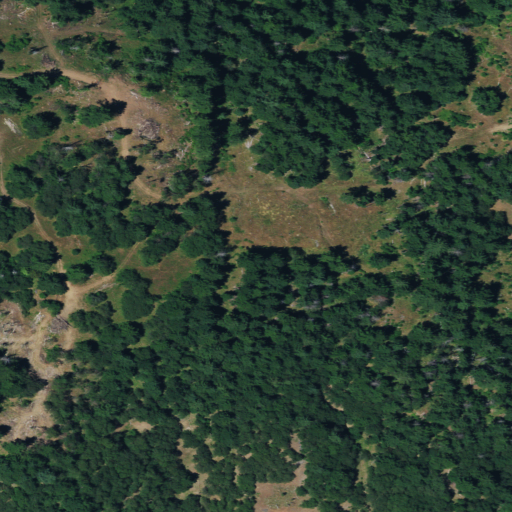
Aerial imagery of mountain in California named Hansen Hill containing evergreen forest, shrub, deciduous forest, mixed forest, and grassland